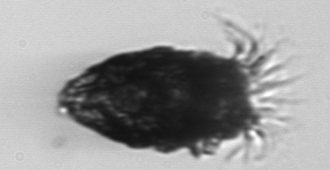
Label: Stenosemella_pacifica